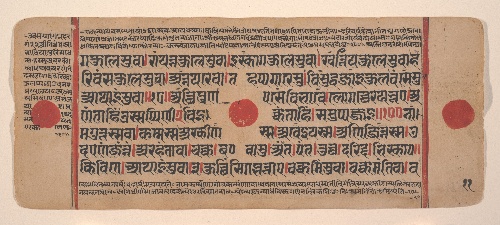
Date: 15th century
Object type: Folio
Classification: Paintings
Medium: Ink, opaque watercolor, and gold on paper
Culture: India (Gujarat)
Dimensions: 4 3/8 x 10 5/8 in. (11.1 x 27 cm)
Department: Asian Art
Credit line: Rogers Fund, 1955
Accession year: 1955
Repository: Metropolitan Museum of Art, New York, NY